Field crop: maize
Growth stage: 2
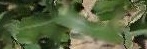
Species: maize